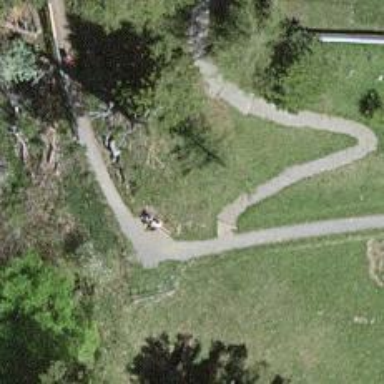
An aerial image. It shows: Bench.